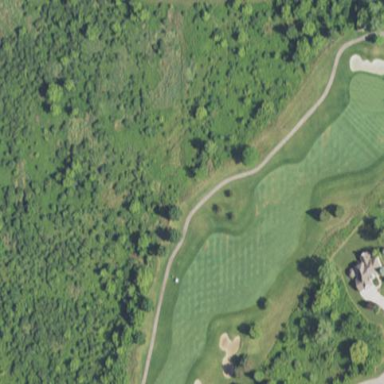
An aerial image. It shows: Golf fairway in the image.